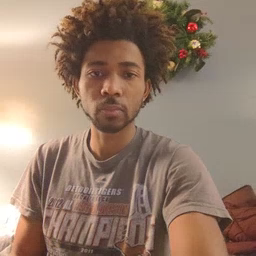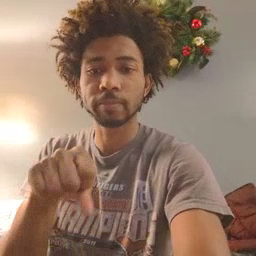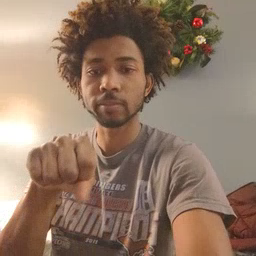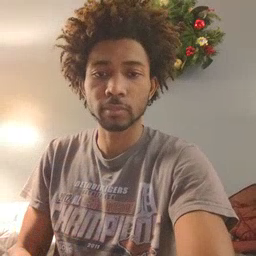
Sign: yes